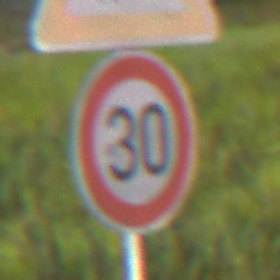
Verkehrszeichen: Geschwindigkeit30
Zusatzzeichen oben: DoppelkurveRechts
Umgebung: Outdoor, Suburban
Tageszeit: Night
Wetter: PartlyCloudy
Licht: Artificial
Jahreszeit: NotSpecified
Kontrast: HighContrast